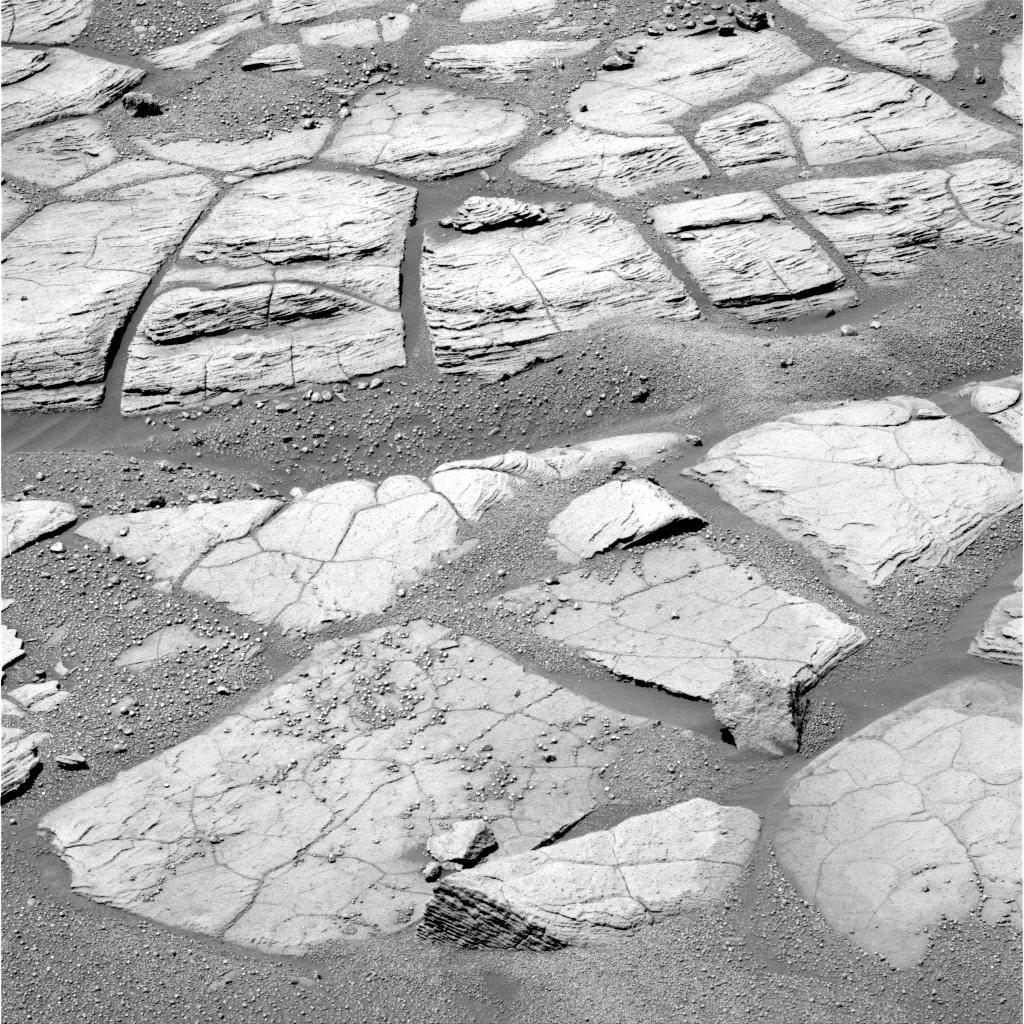
Terrain classes present: Bedrock, Gravel / Sand / Soil